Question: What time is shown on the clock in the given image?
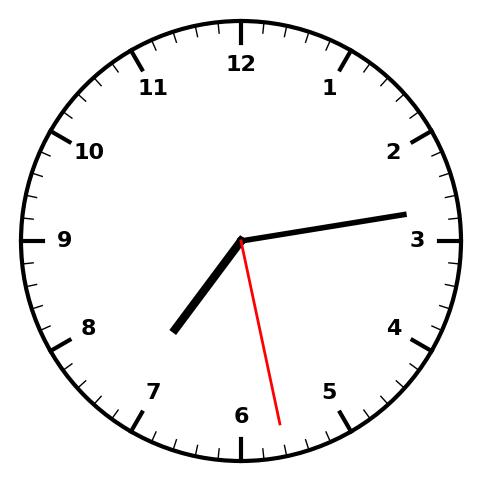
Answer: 07:13:28